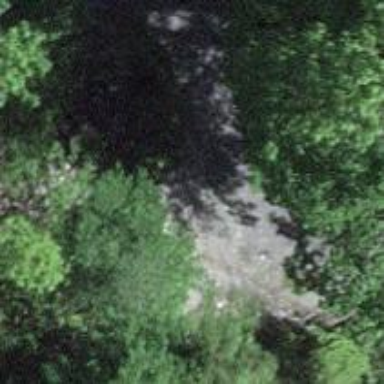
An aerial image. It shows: Track road on bridge with fine gravel surface graded as grade2.